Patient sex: F
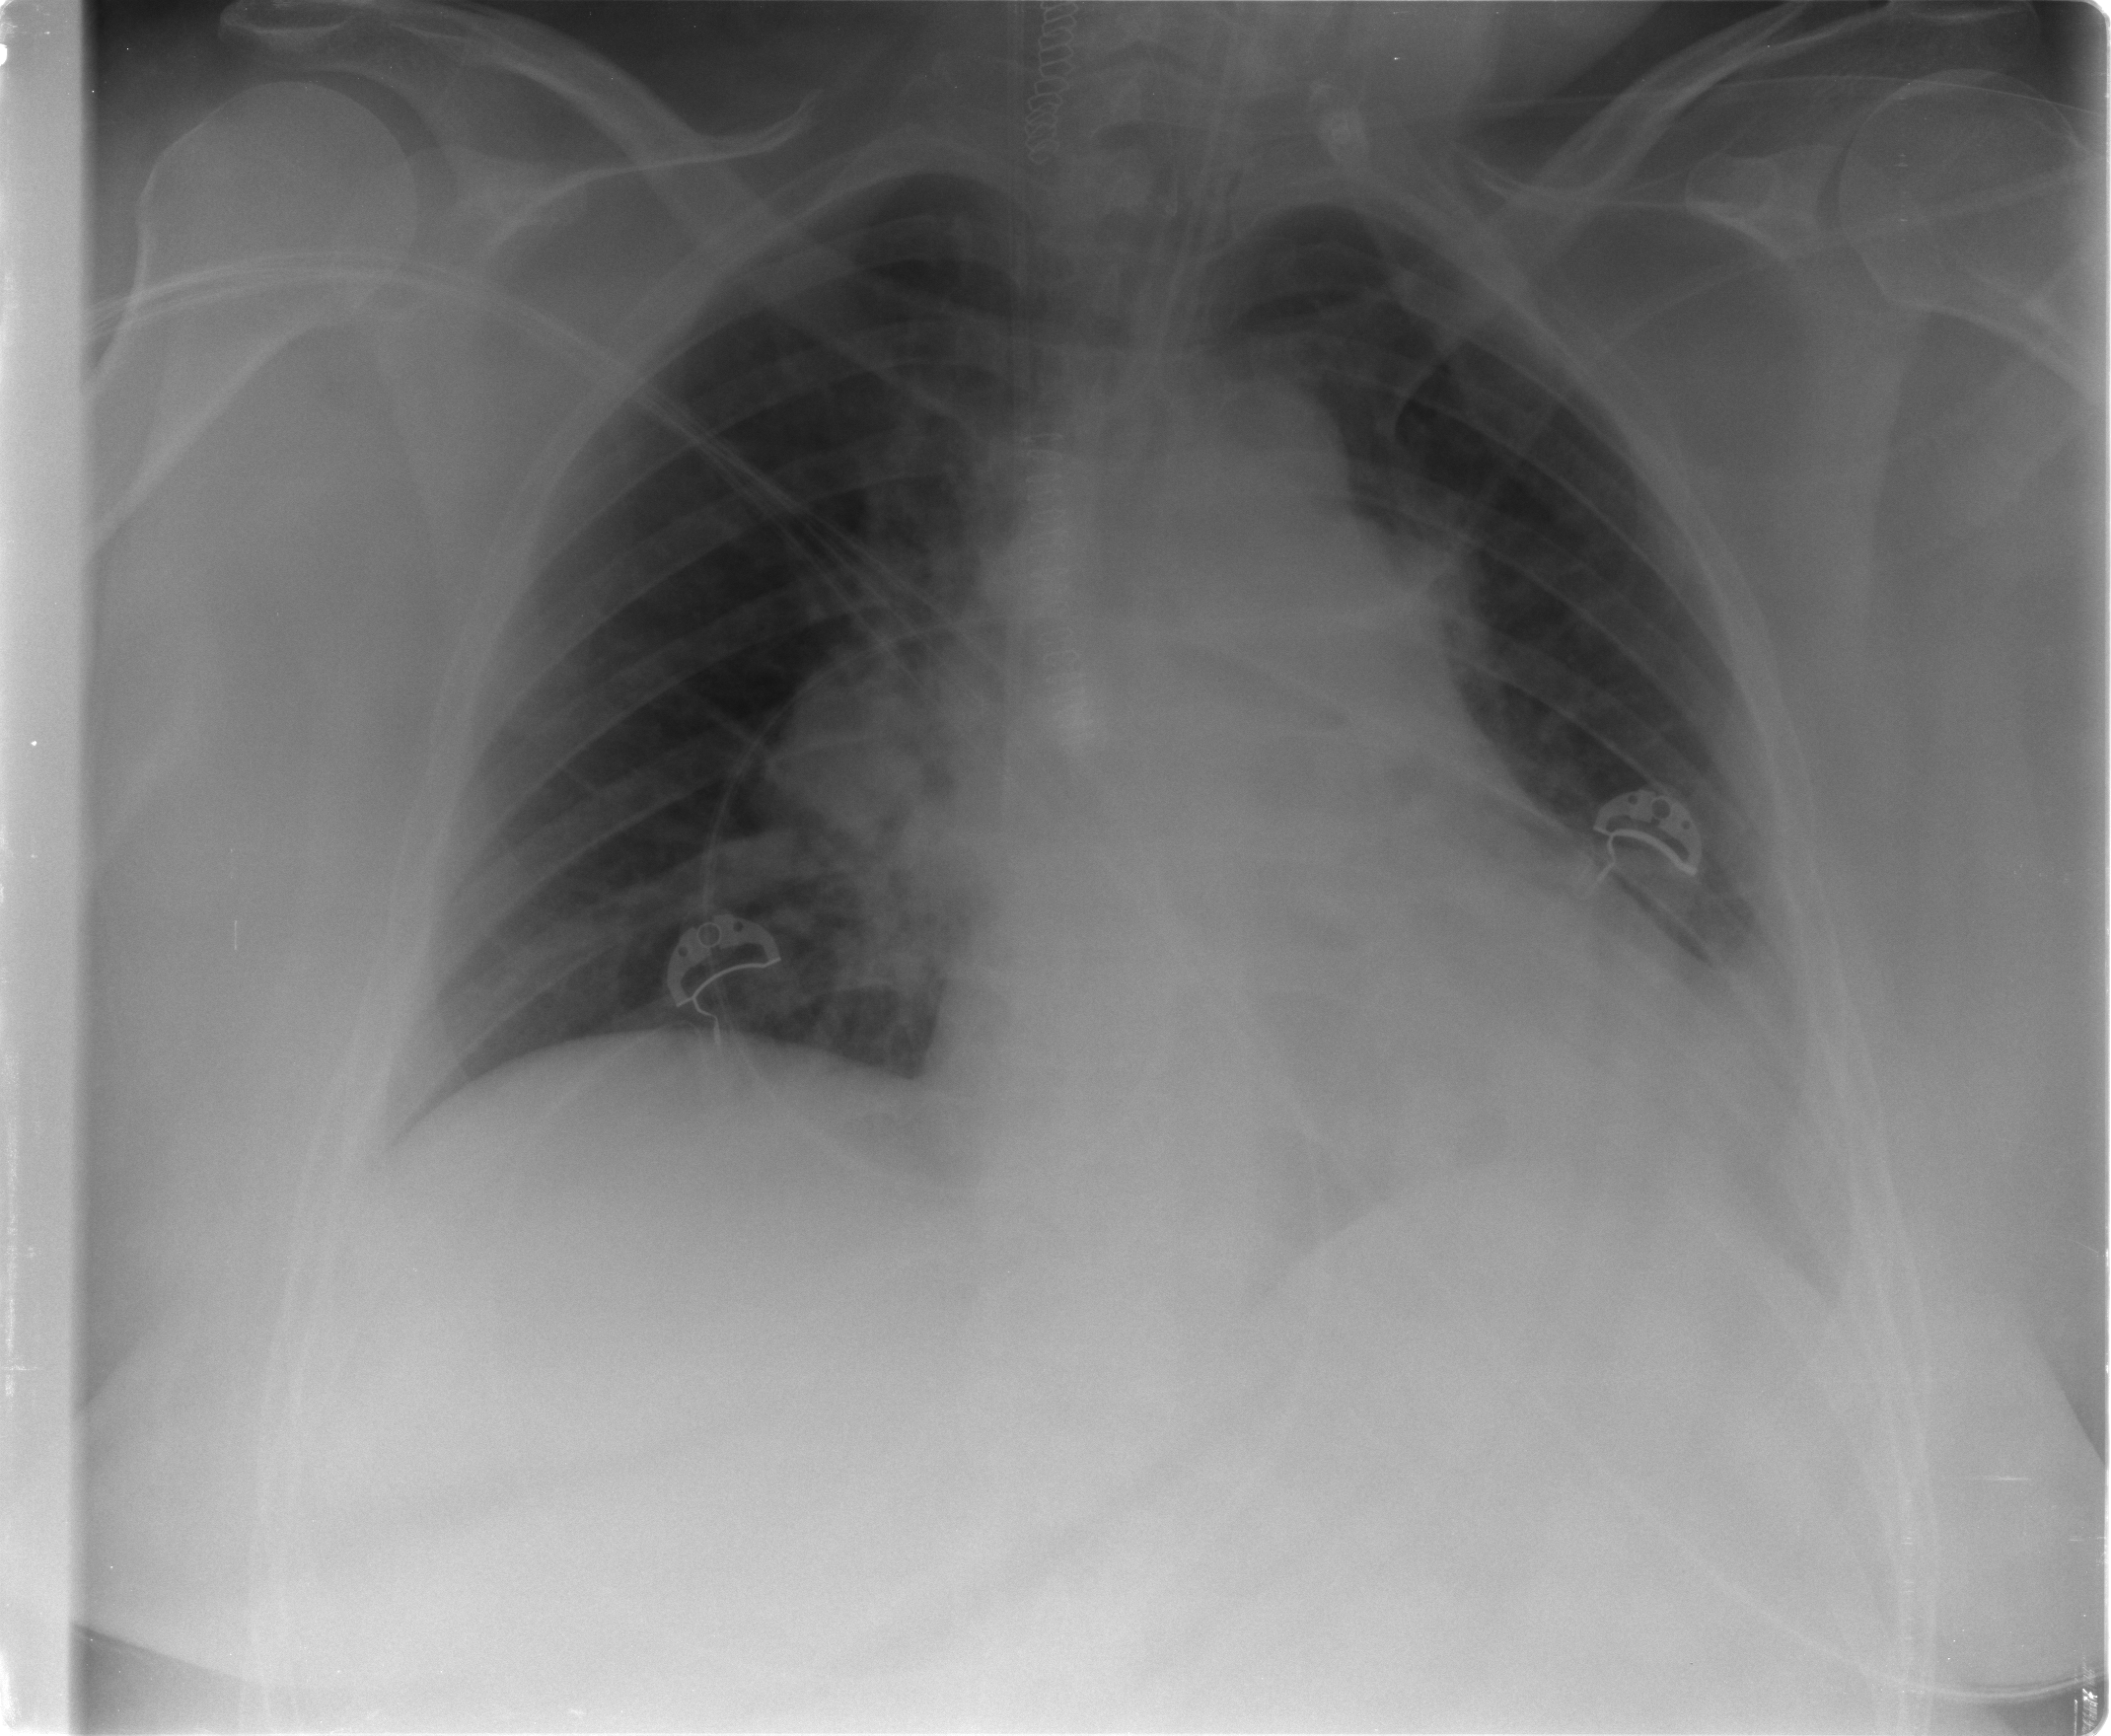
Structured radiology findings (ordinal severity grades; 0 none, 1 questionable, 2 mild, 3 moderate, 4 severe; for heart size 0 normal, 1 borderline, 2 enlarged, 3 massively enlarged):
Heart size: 1
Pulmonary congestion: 2
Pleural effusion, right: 0
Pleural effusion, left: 2
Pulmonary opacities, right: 0
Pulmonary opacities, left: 0
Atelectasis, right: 0
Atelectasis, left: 2